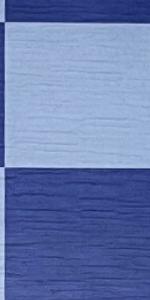
Label: Empty